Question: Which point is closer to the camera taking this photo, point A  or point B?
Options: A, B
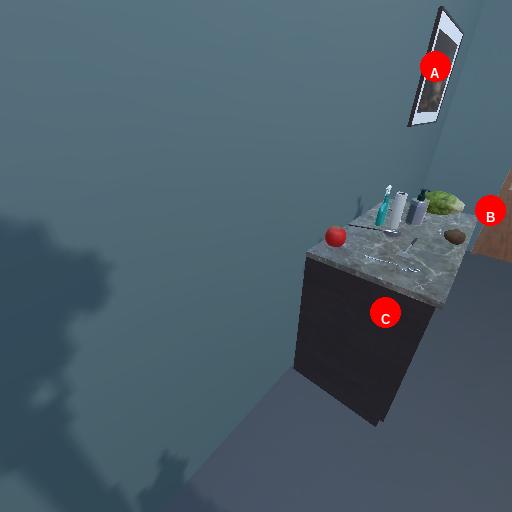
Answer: A